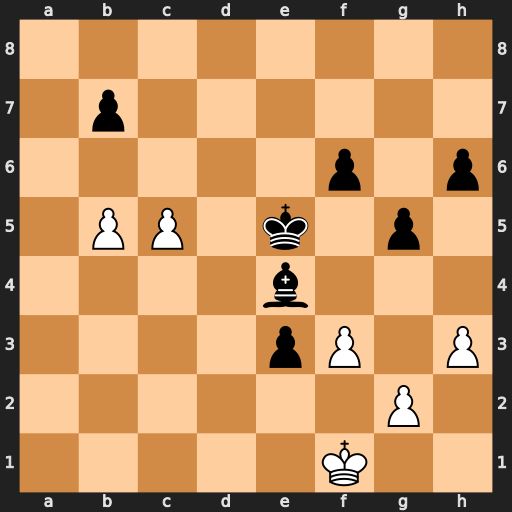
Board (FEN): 8/1p6/5p1p/1PP1k1p1/4b3/4pP1P/6P1/5K2
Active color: w
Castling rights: -
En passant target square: -
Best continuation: fxe4 Kd4 c6